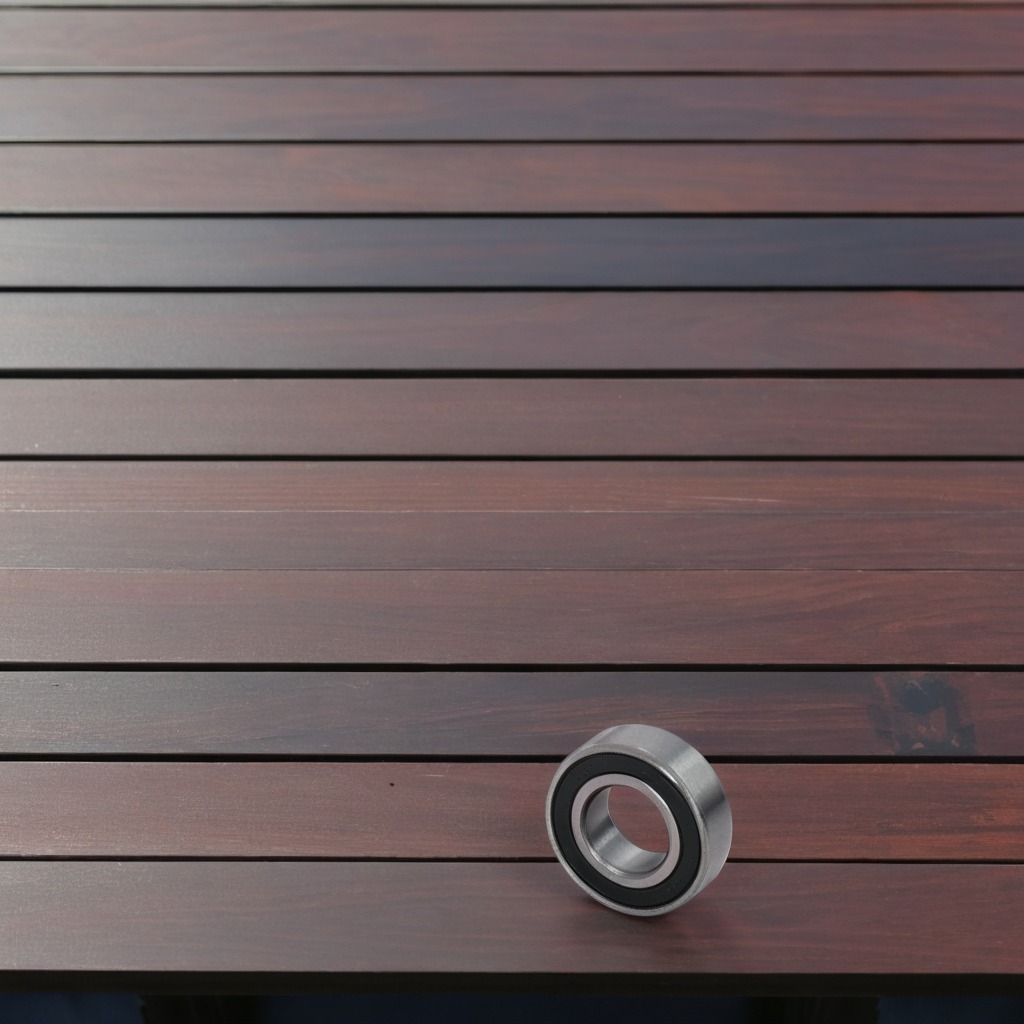
A metal ball bearing lies on the workbench in an empty outdoor setting.